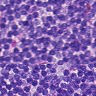
Metastatic tissue present: no